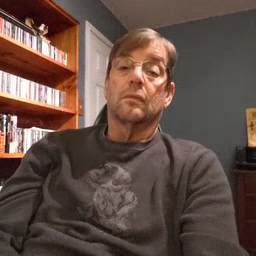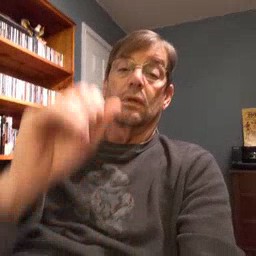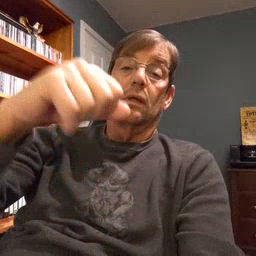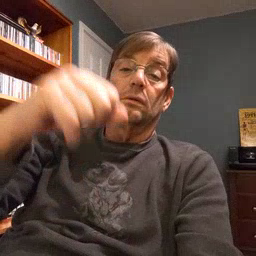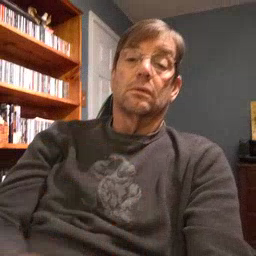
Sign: yes